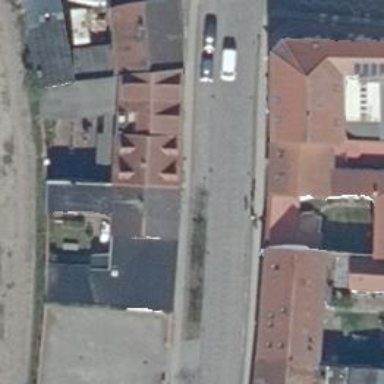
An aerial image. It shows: Pub.